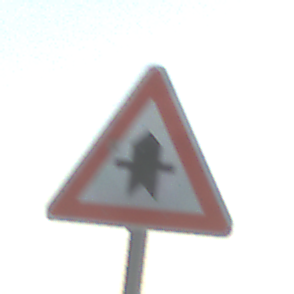
Verkehrszeichen: Vorfahrt
Umgebung: Outdoor, Nature
Tageszeit: SunriseSunset
Wetter: PartlyCloudy
Licht: Natural
Jahreszeit: NotSpecified
Kontrast: HighContrast